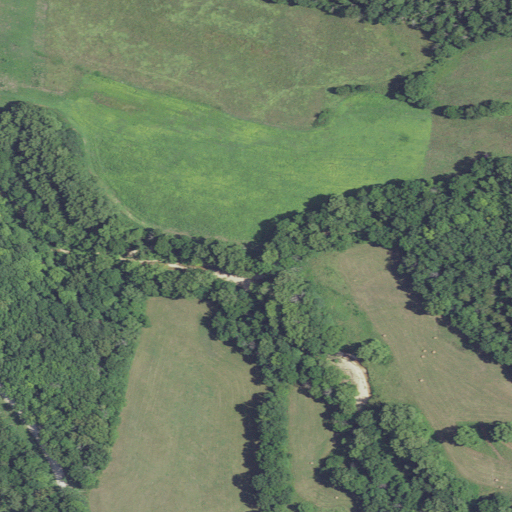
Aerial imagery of valley in Missouri named Conk Hollow containing pasture, deciduous forest, mixed forest, open development, and low intensity development